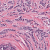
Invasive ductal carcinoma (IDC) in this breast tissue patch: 1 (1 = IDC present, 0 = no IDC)